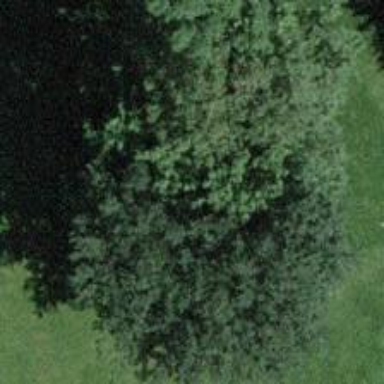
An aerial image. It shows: Broadleaved deciduous tree located in park.